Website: ulta-beauty
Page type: account-dashboard
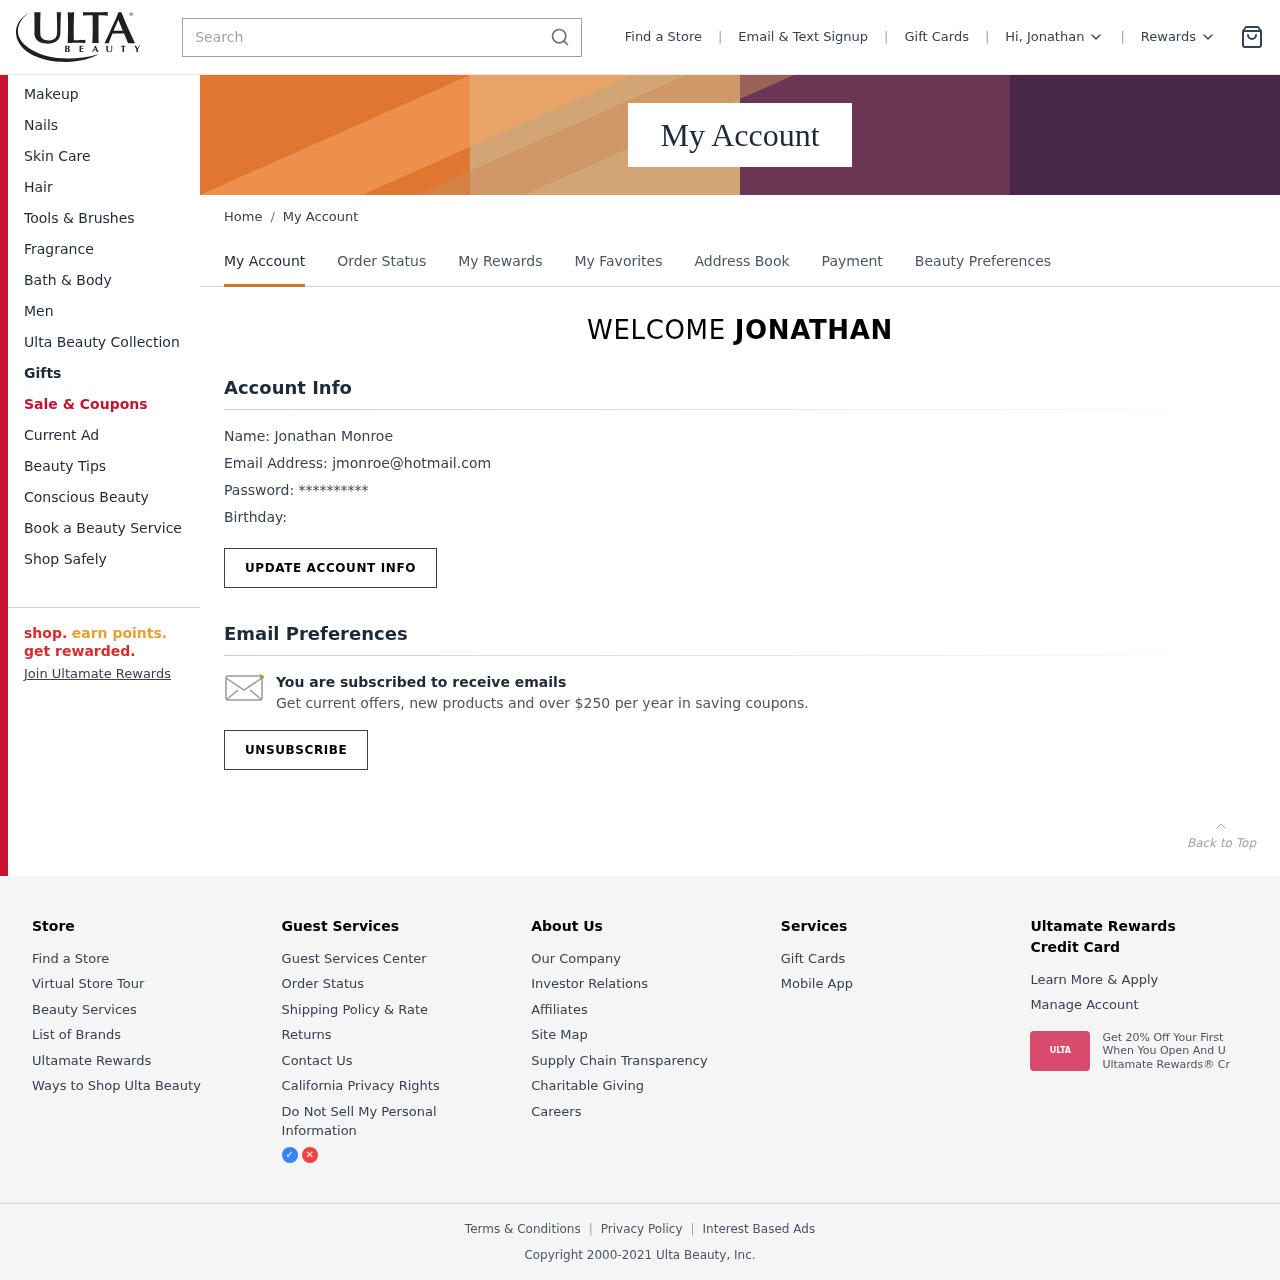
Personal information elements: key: PII_EMAIL
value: jmonroe@hotmail.com
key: PII_FIRSTNAME
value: Jonathan
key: PII_FIRSTNAME
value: JONATHAN
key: PII_FULLNAME
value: Jonathan Monroe
Search elements: key: HEADER_SEARCH
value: Search